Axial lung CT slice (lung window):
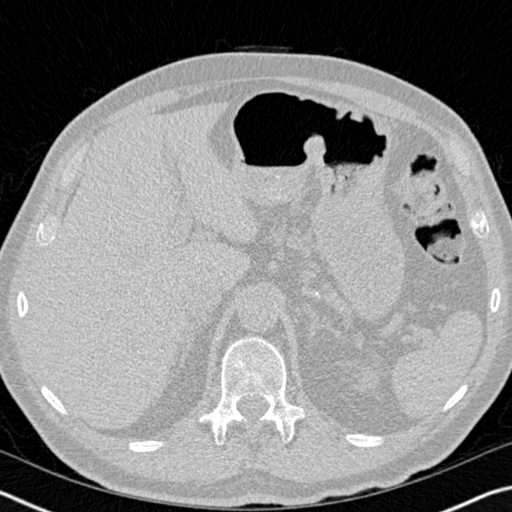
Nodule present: no